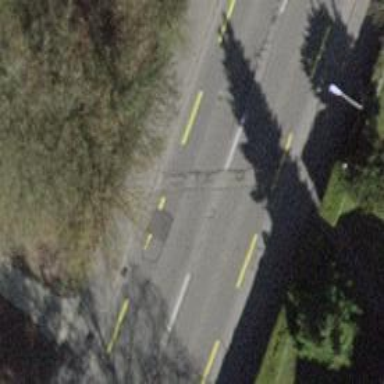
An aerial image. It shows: Primary highway with asphalt surface. There are separate sidewalks on both sides and dedicated cycle lanes on both sides as well.